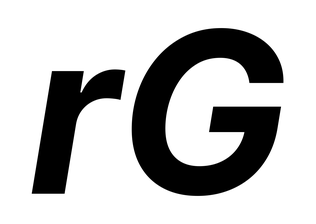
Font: Inter-Italic_Bold_Italic